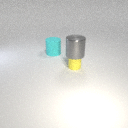
small yellow rubber cylinder below large gray metal cylinder